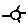
Label: sun